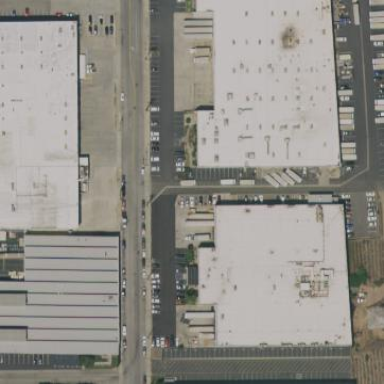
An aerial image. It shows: Warehouse.